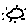
Label: sun